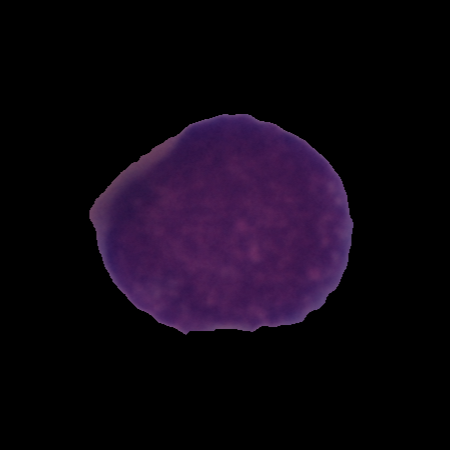
Label: cancer